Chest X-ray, AP view. Patient: 33 years old, sex M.
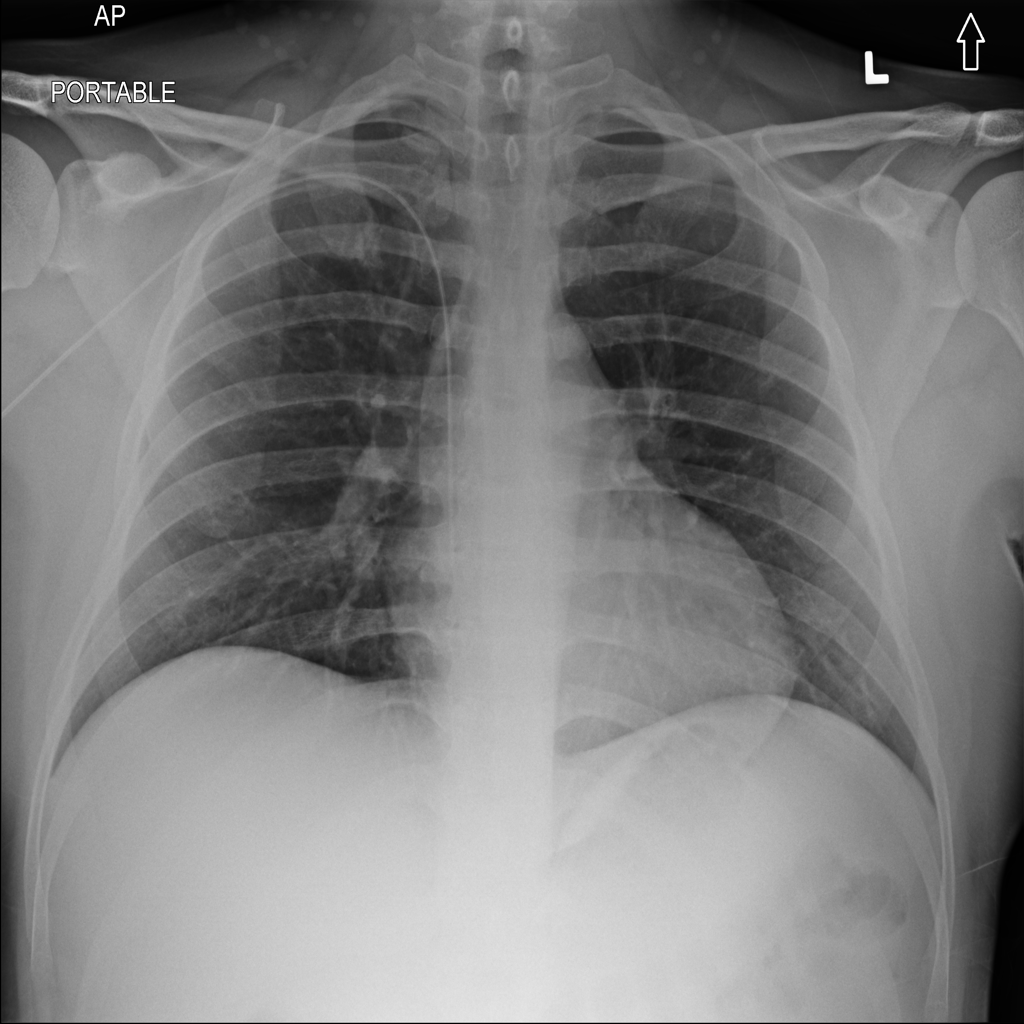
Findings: No Finding